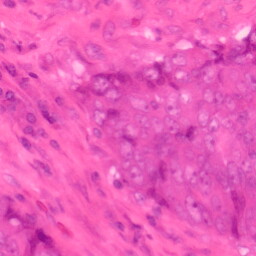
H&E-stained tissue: Colon